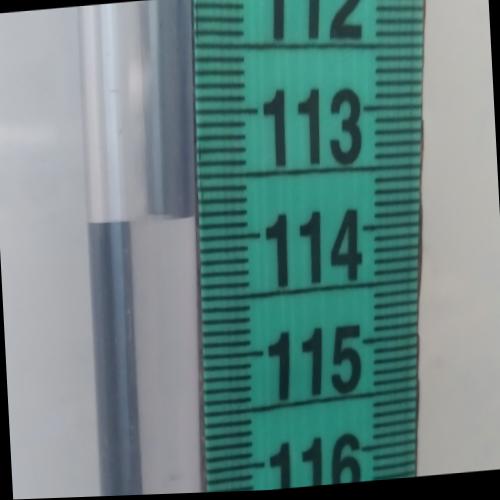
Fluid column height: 113.8 cm